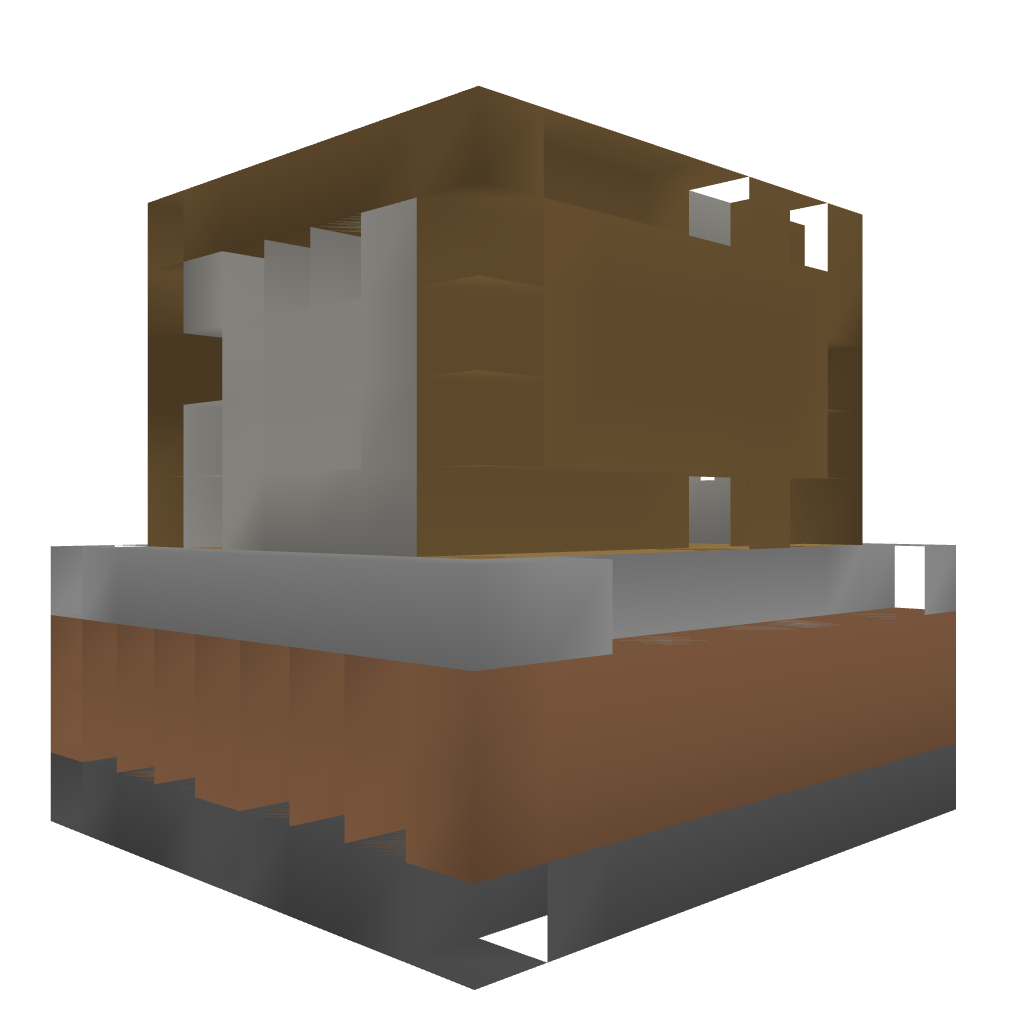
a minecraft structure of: Open Cafe